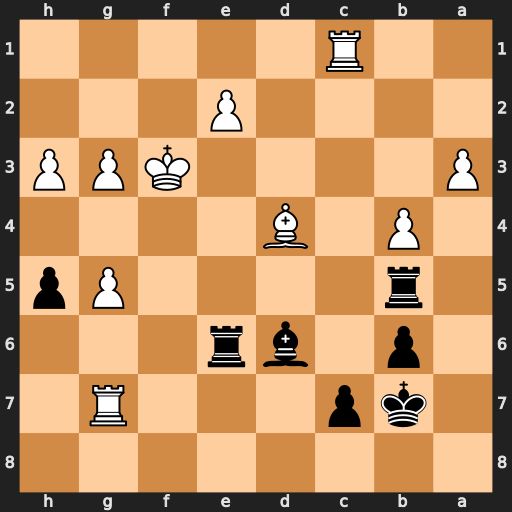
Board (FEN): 8/1kp3R1/1p1br3/1r4Pp/1P1B4/P4KPP/4P3/2R5
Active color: b
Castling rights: -
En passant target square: -
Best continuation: Rf5+ Kg2 Rxe2+